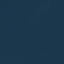
Label: SeaLake